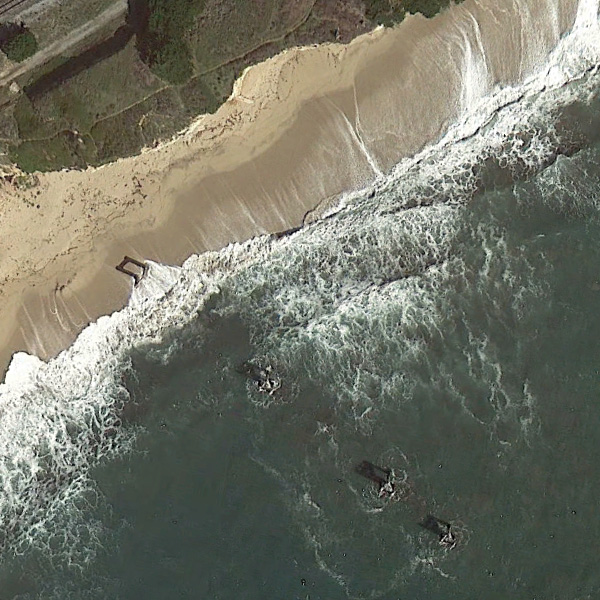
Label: Beach